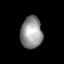
Tissue: skin
Cell type: Epithelial cells
Senescence score: 0.2271
Nuclear area (px): 677
Mean DAPI intensity: 148.13